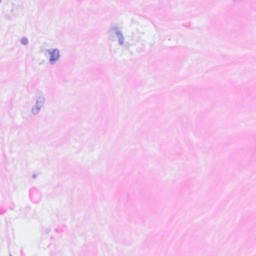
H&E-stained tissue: Breast